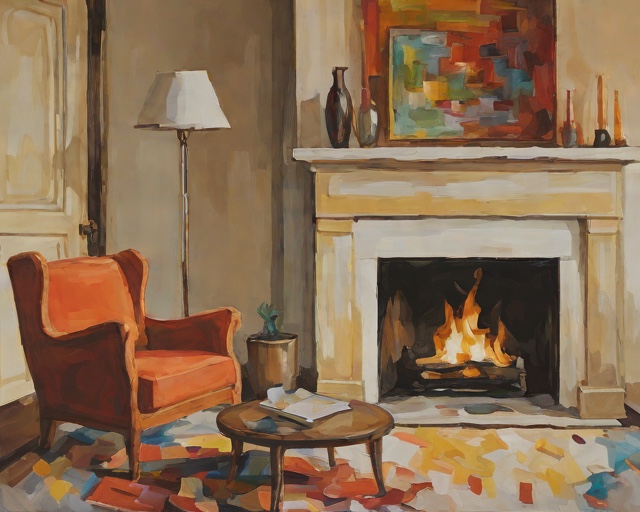
Category: Autumn